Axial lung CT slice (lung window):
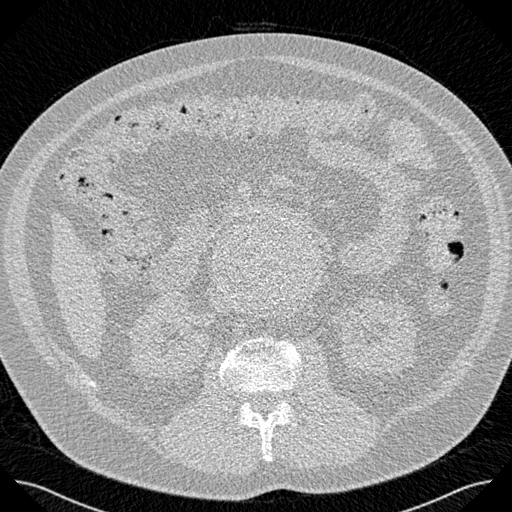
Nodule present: no